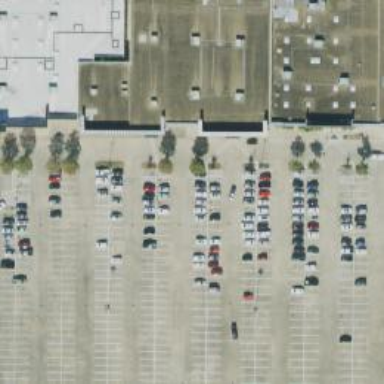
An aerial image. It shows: Parking space is available.